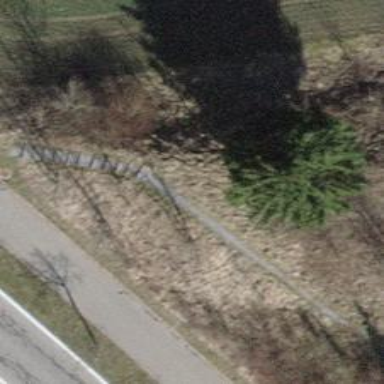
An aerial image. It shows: Path.